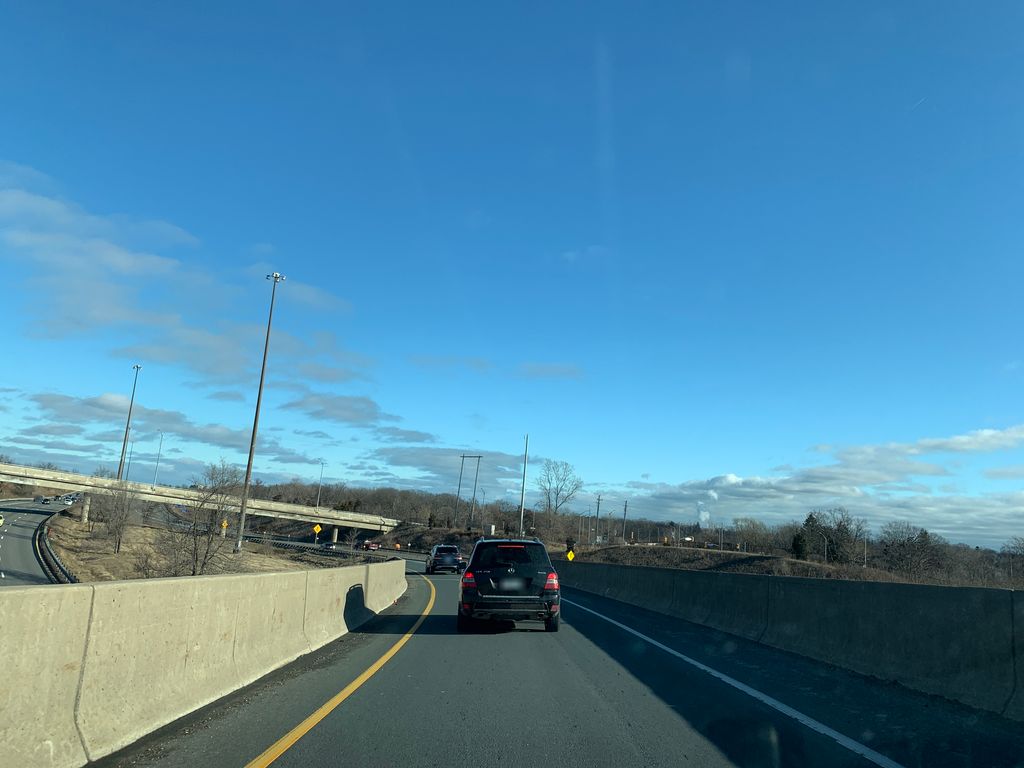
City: hamilton